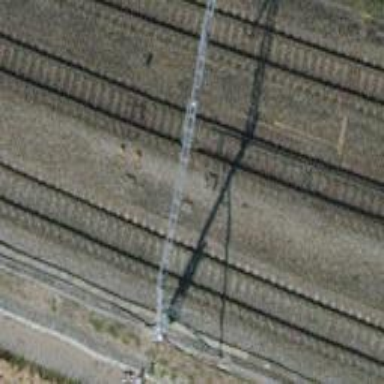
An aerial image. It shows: Railway switch.